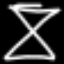
Label: hourglass